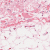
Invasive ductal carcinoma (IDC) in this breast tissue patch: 0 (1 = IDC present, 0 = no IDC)